Aerial crown-view tile of a tropical tree (Barro Colorado Island, Panama), acquired 20250818:
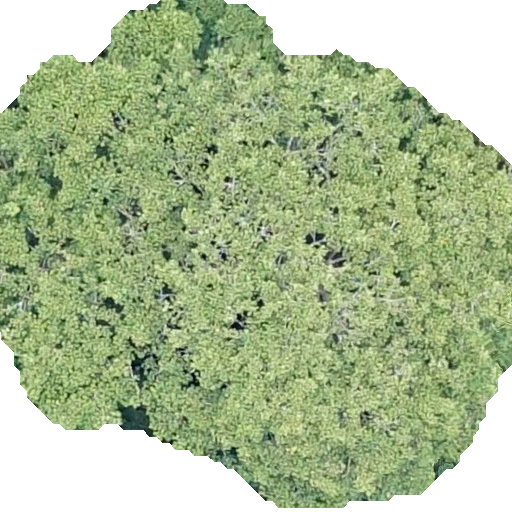
Species: Sterculia apetala
GBIF accepted scientific name: Sterculia apetala
Crown area: 297.984 m²